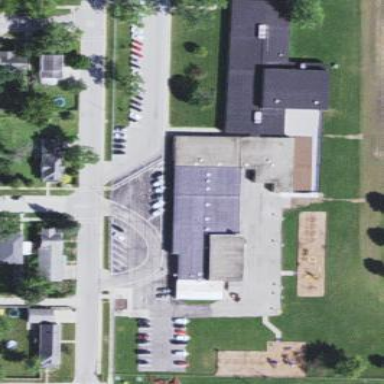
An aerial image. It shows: School building.